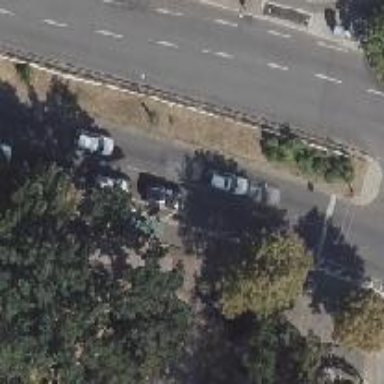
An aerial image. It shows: Cycleway lane with green asphalt surface.